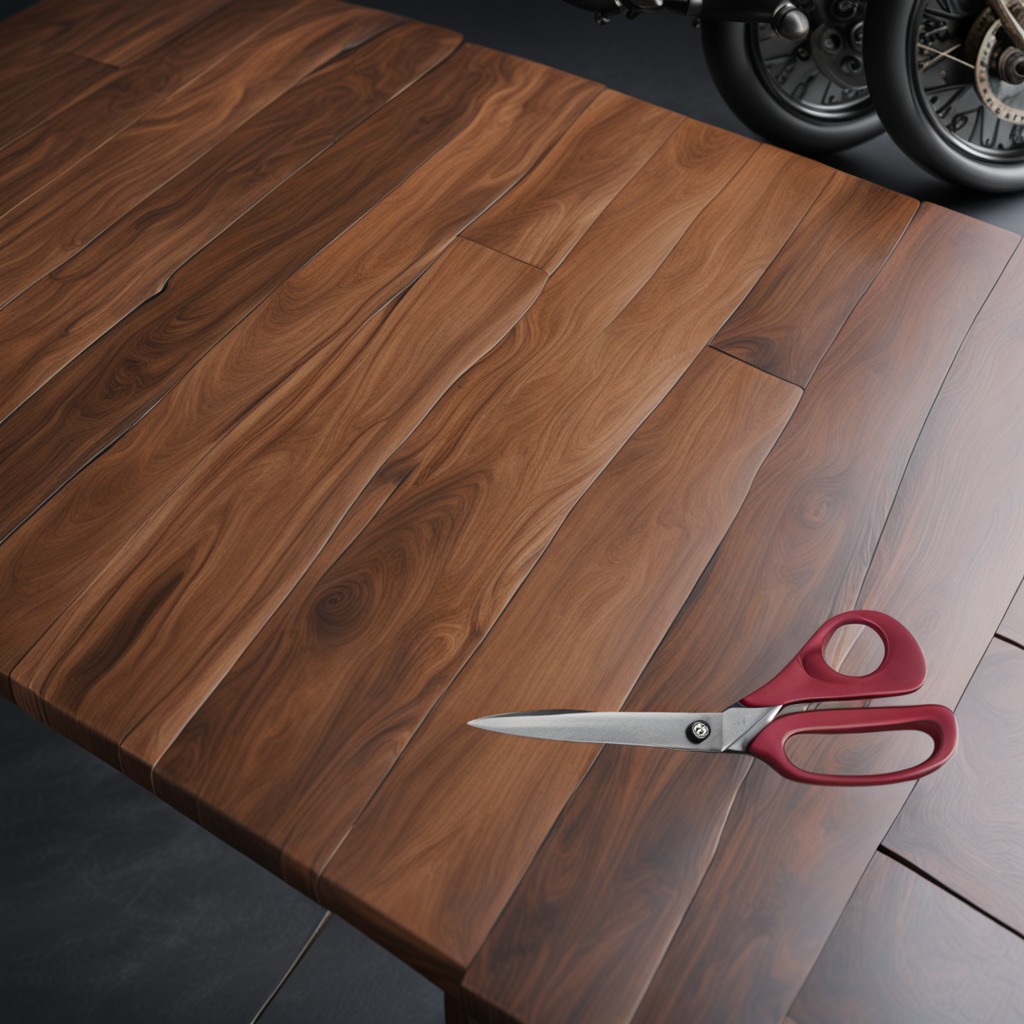
A scissor lies on the oil-spilled wooden table in a vintage motorcycle garage.